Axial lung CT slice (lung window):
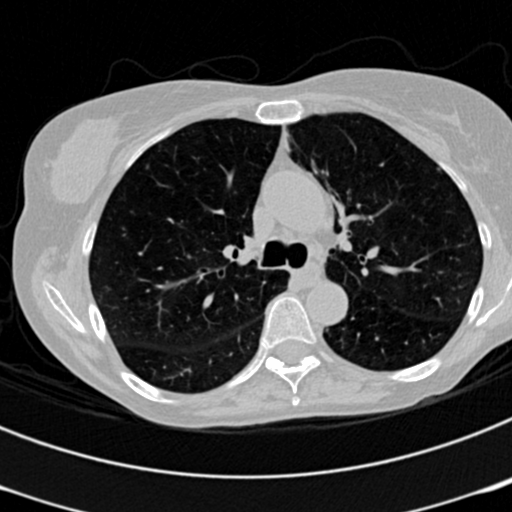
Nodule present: no